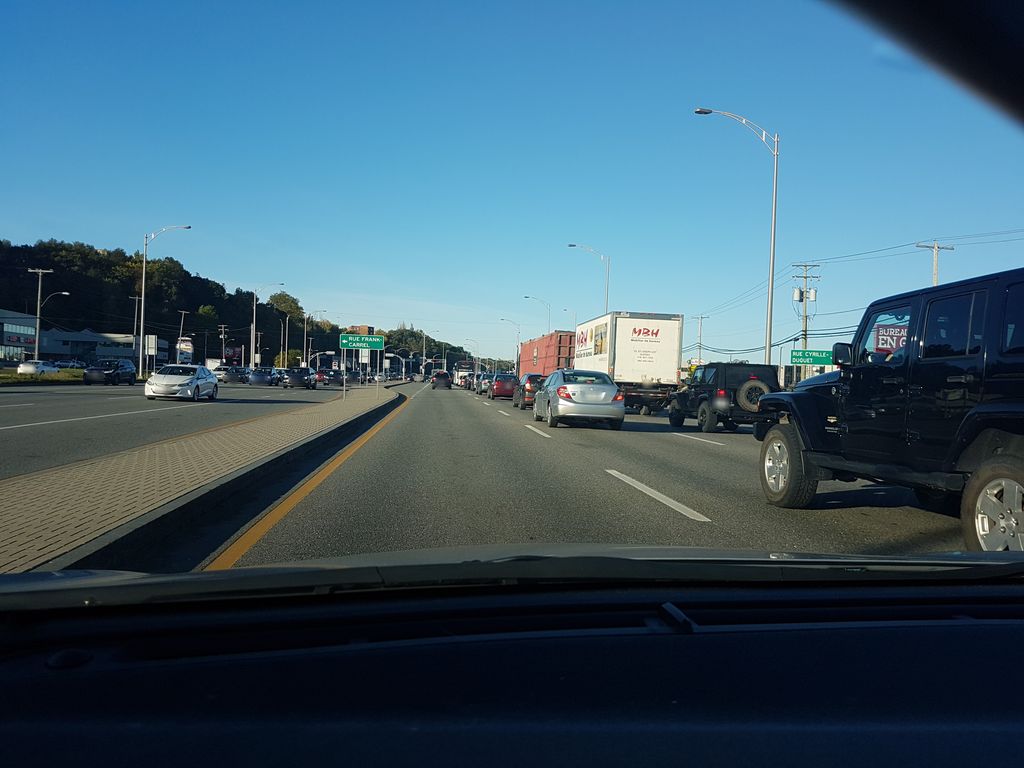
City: quebec_city